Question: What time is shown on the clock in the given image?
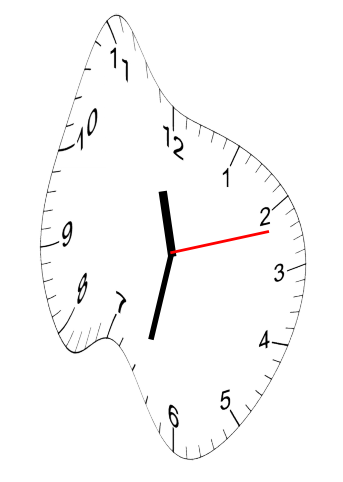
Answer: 11:32:12